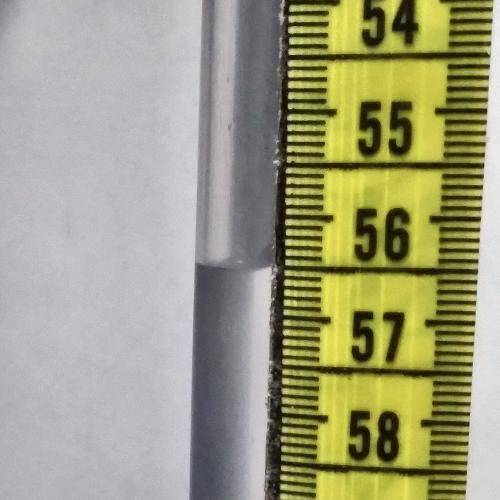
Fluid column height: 56.5 cm